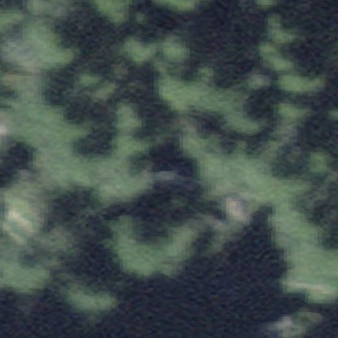
Label: other